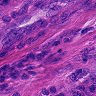
Metastatic tissue present: yes